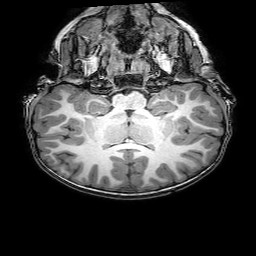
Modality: T1w
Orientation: sagittal
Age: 6
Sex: male
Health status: healthy